Question: I'm doing a puzzle game where I have a sphere made up of multiple mesh colliders as slots, and the player is supposed to move puzzle pieces(also mesh colliders) into contact with the sphere where they will stick to the mesh collider 'slot' they collided with. However, my script behaves strangely. It adheres sometimes, and on other times it floats off into the game world by itself. How would I get it to work?
Here's the sphere the puzzle pieces are supposed to stick to, and one of the puzzle pieces itself:

The sphere is composed of several meshes each with their own mesh collider. The irregularly shaped object on the left is one of the puzzle pieces. When the player moves it towards the sphere it should stick to the first mesh collider on the sphere it comes into contact with.
And here's my script:
'''
using UnityEngine;
using System.Collections;
public class StickyObject : MonoBehaviour {
DragToMove1 otherScript;
GameObject mainObj, jigsphere;
bool stuck;
public LayerMask layerMask;
// Use this for initialization
void Start ()
{
otherScript = this.GetComponent<DragToMove1>();
mainObj = GameObject.Find("GameObject");
stuck = false;
}
// Update is called once per frame
void Update ()
{
if (stuck)
{
}
}
void OnCollisionEnter(Collision c)
{
if (!stuck)
{
//By contact point
ContactPoint touched = c.contacts[0];
Debug.Log ("Collision with " + this.name);
touched.otherCollider.gameObject.transform.parent = this.transform;
Debug.Log ("Parented to " + touched.otherCollider);
stuck = true;
if (otherScript != null)
{
otherScript.Stuck();
otherScript.selected = false;
}
mainObj.SendMessage ("Wake");
}
}
bool getStuck()
{
return stuck;
}
}
'''
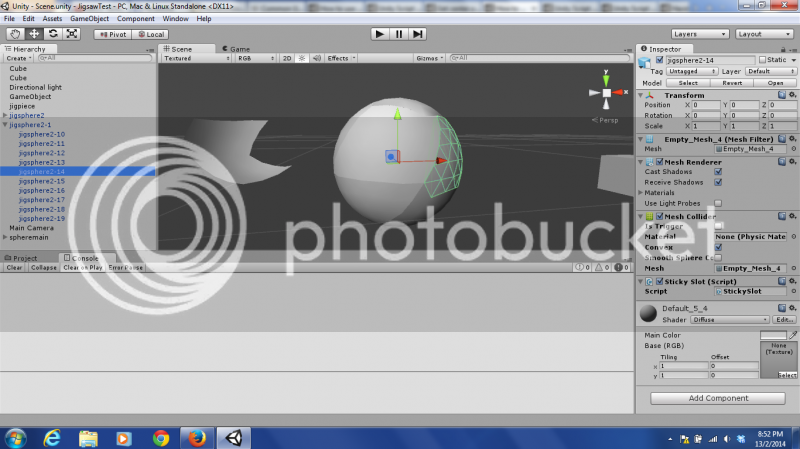
Answer: If they are floating off into space, you might want to try disabling the object's rigidbody once the piece has been "stuck". You can set its constraints so that it can't move or rotate in any direction.